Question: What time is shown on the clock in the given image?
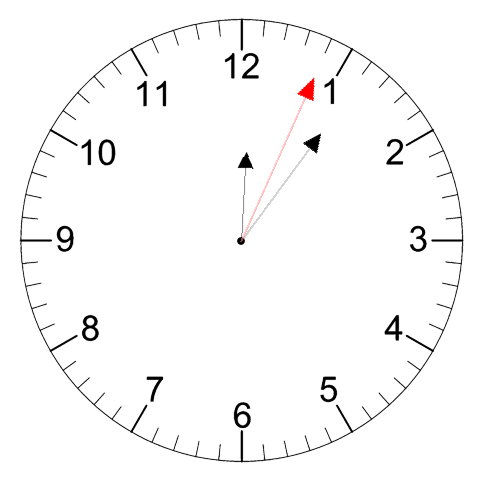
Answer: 12:06:04